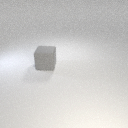
large gray rubber cube